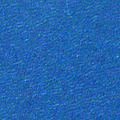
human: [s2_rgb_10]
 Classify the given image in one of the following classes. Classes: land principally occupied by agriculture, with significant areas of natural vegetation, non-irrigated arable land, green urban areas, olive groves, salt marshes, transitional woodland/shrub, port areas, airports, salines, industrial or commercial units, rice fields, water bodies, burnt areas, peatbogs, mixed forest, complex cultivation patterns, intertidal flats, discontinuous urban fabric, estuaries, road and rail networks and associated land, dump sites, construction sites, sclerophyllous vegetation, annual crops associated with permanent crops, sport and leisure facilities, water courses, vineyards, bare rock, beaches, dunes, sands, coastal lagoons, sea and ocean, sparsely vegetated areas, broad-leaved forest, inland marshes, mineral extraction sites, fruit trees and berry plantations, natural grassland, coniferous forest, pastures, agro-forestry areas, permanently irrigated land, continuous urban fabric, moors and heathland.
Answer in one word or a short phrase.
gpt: sea and ocean